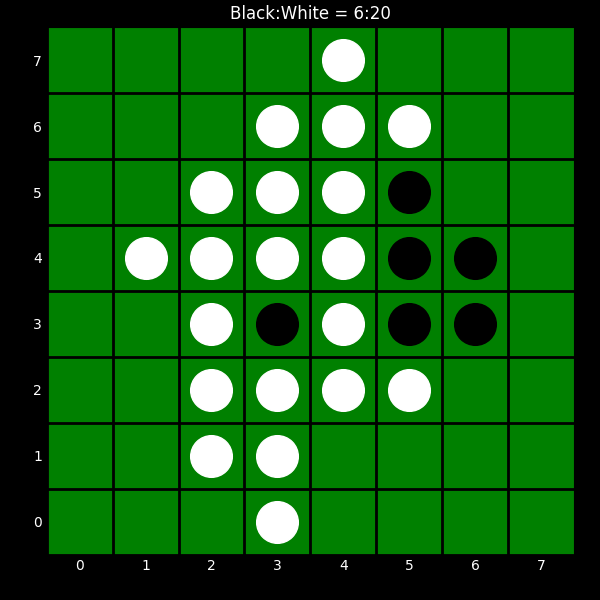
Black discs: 6
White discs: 20